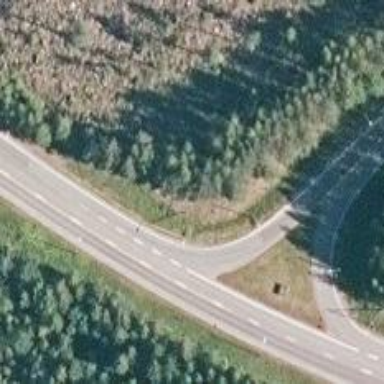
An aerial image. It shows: Trunk link highway with asphalt surface.